九年级 · 变换几何
如图, $\triangle A B O$ 缩小后变为 $\triangle A^{\prime} B^{\prime} O$, 其中 $A 、 B$ 的对应点分别为 $A^{\prime}$ 、 $B^{\prime}$, 点 $A 、 B 、 A^{\prime} 、 B^{\prime}$ 均在格点上, 若线段 $A B$ 上有点 $P(m, n)$, 则点 $P$ 在 $A^{\prime} B^{\prime}$ 上的对应点 $P^{\prime}$ 的坐标为( )

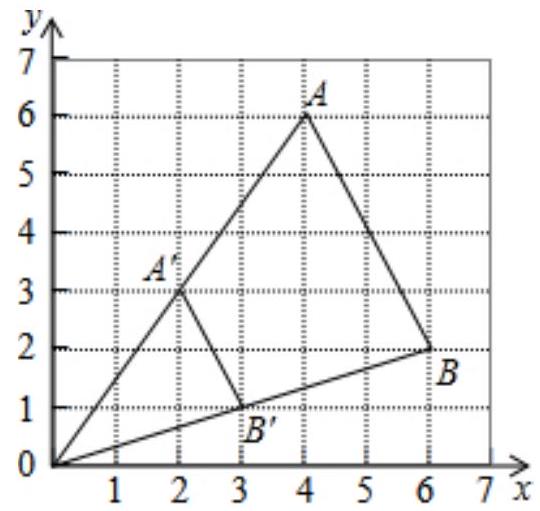
A. $\left(\frac{m}{2}, n\right)$

B. $(m, n)$

C. $\left(m, \frac{n}{2}\right)$

D. $\left(\frac{m}{2}, \frac{n}{2}\right)$

答案: D
解析: 解: $\because \triangle A B O$ 缩小后变为 $\triangle A^{\prime} B^{\prime} O$, 其中 $A 、 B$ 的对应点分别为 $A^{\prime} 、 B^{\prime}$ 点 $A 、 B 、 A^{\prime} 、 B^{\prime}$ 均在图中在格点上,

即 $A$ 点坐标为: $(4,6), B$ 点坐标为: $(6,2), A^{\prime}$ 点坐标为: $(2,3), B^{\prime}$ 点坐标为: $(3,1)$,

$\therefore$ 线段 $A B$ 上有一点 $P(m, n)$, 则点 $P$ 在 $A^{\prime} B^{\prime}$ 上的对应点 $P^{\prime}$ 的坐标为: $\left(\frac{m}{2}, \frac{n}{2}\right)$.

故选: D.

根据 $A, B$ 两点坐标以及对应点 $A^{\prime}, B^{\prime}$ 点的坐标得出坐标变化规律, 进而得出 $P^{\prime}$ 的坐标.

此题主要考查了位似图形的性质, 根据已知得出对应点坐标的变化是解题关键.